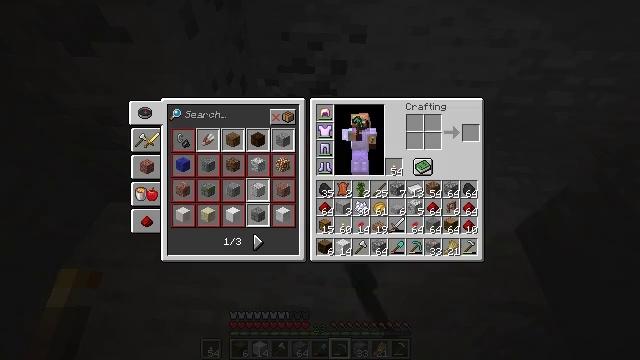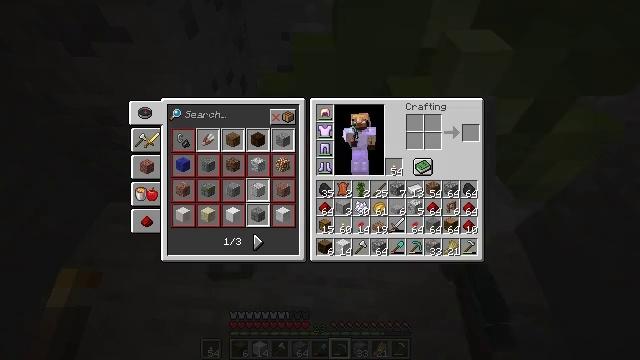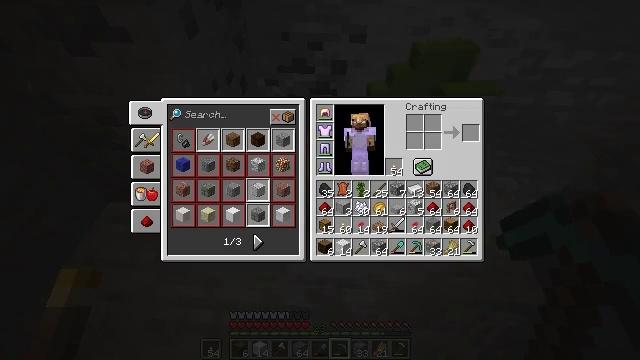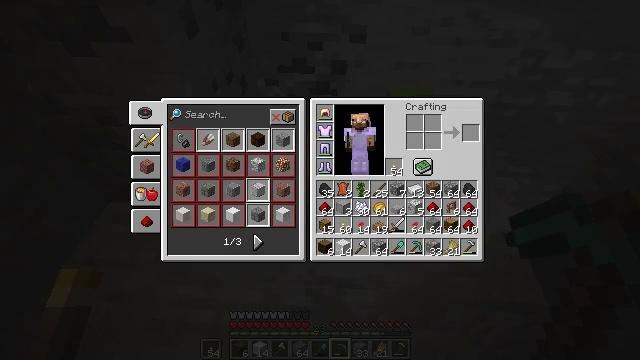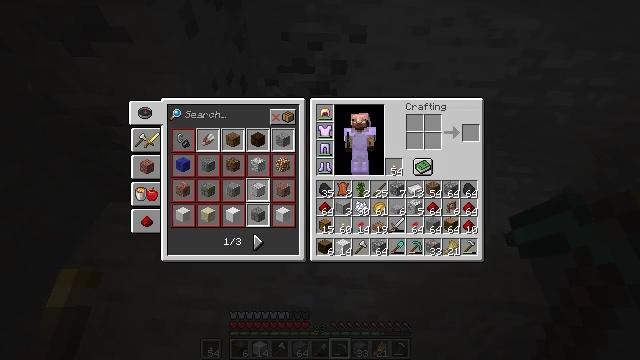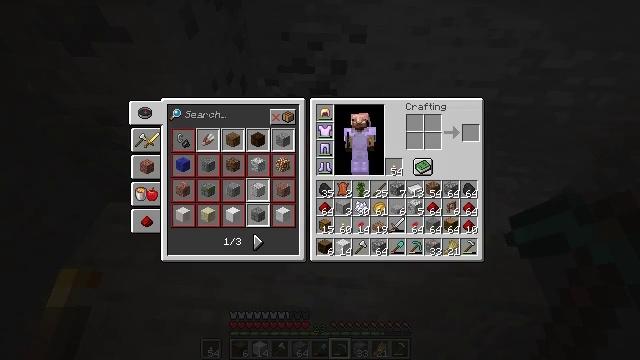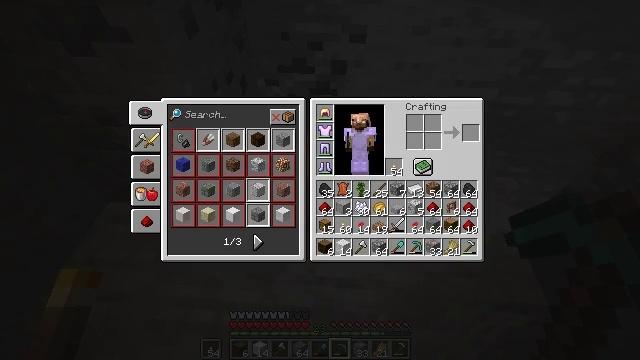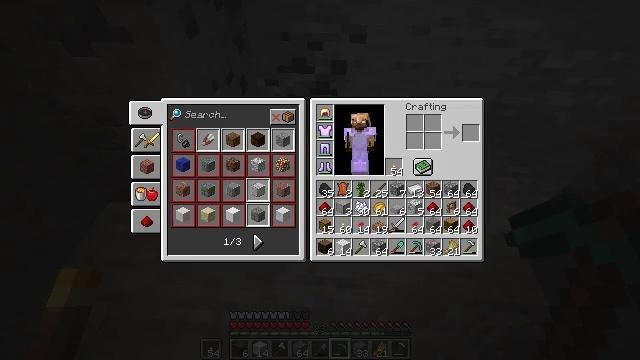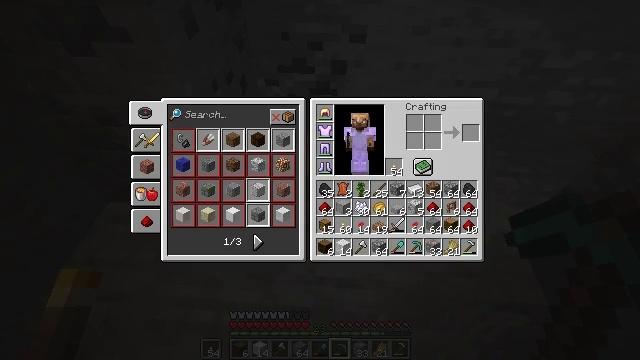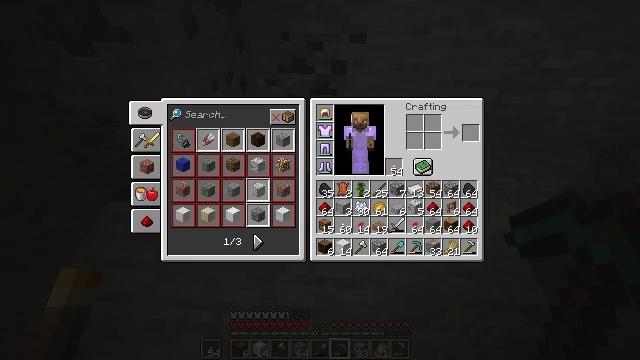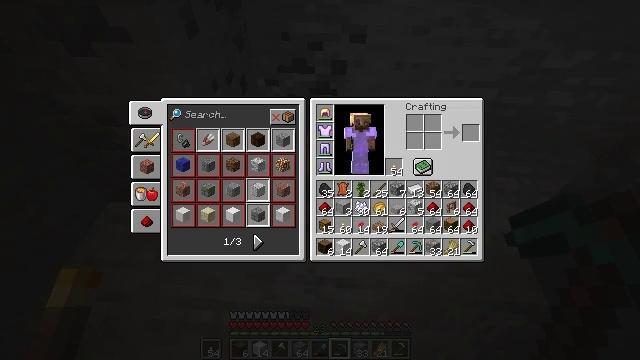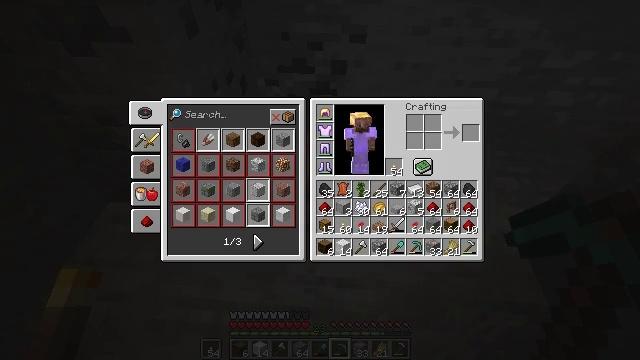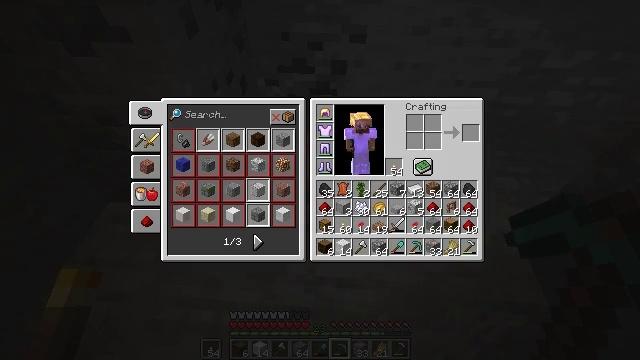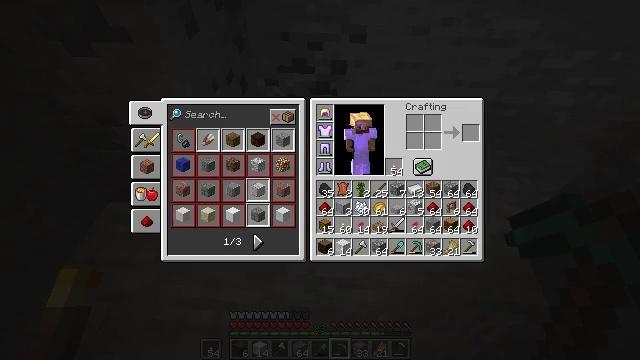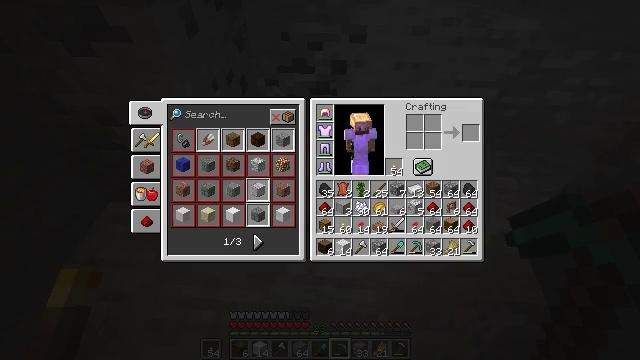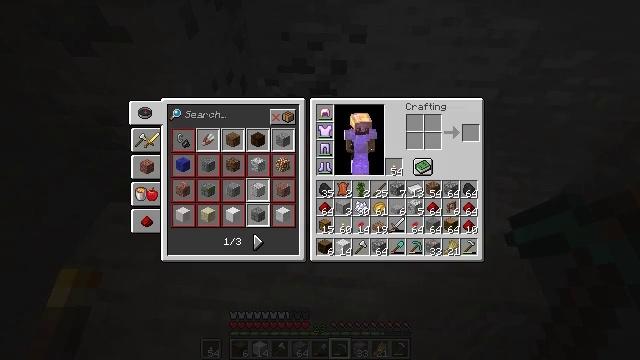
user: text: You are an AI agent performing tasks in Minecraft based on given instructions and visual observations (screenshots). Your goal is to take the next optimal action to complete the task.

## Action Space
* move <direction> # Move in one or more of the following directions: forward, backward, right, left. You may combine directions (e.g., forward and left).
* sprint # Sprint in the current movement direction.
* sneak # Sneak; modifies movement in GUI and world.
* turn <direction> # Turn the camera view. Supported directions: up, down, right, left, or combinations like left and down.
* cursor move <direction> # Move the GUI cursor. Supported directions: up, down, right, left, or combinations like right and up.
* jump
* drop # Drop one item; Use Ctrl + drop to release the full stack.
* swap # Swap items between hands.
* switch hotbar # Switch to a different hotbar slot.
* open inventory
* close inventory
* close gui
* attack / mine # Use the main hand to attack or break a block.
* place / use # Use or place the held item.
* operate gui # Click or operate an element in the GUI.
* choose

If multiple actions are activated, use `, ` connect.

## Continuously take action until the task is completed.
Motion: motion action
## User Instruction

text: Drop a jungle sapling.
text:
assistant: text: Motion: open gui
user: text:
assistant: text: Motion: no_op
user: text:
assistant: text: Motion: no_op
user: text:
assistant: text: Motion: no_op
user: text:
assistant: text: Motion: no_op
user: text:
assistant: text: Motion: no_op
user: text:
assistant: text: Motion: cursor move down
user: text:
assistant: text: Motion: cursor move right and down
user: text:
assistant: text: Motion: cursor move right and down
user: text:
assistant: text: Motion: cursor move down
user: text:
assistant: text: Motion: no_op
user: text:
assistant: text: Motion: no_op
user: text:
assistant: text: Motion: cursor move down
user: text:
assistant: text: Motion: no_op
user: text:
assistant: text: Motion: no_op
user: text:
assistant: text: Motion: no_op
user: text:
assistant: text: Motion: no_op
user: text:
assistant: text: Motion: no_op
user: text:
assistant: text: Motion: no_op
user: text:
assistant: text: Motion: no_op
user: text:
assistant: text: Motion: no_op
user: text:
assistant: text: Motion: no_op
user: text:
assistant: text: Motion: no_op
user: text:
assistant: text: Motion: no_op
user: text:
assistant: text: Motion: no_op
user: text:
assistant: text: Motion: no_op
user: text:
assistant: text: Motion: no_op
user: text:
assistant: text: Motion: operate gui
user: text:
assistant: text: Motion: cursor move up, operate gui
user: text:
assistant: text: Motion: cursor move up, operate gui